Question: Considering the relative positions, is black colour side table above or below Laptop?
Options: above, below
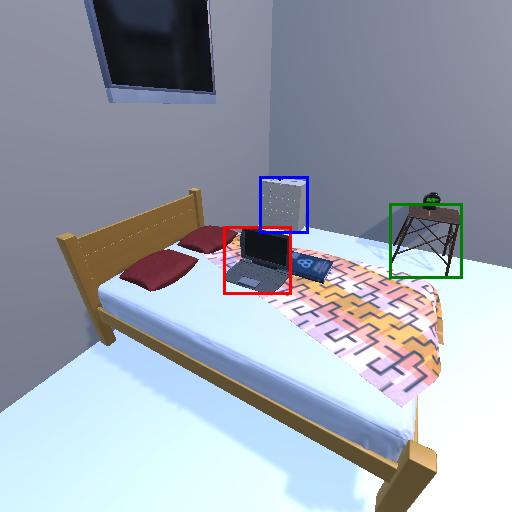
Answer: above